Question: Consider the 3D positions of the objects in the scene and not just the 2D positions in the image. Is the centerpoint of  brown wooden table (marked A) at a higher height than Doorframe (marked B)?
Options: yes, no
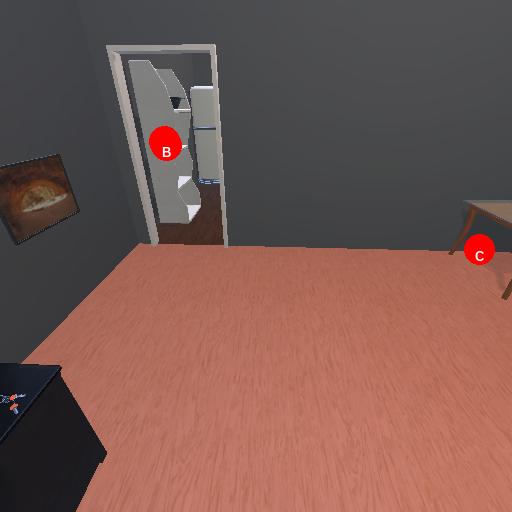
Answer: yes